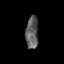
Tissue: prostate
Cell type: T cells
Senescence score: 0.3343
Nuclear area (px): 406
Mean DAPI intensity: 91.929